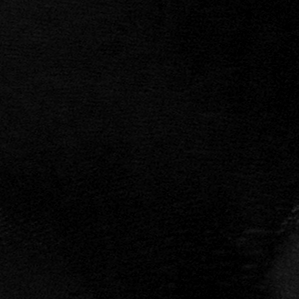
Label: frost